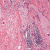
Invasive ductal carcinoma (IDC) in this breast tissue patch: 1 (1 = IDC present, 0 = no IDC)